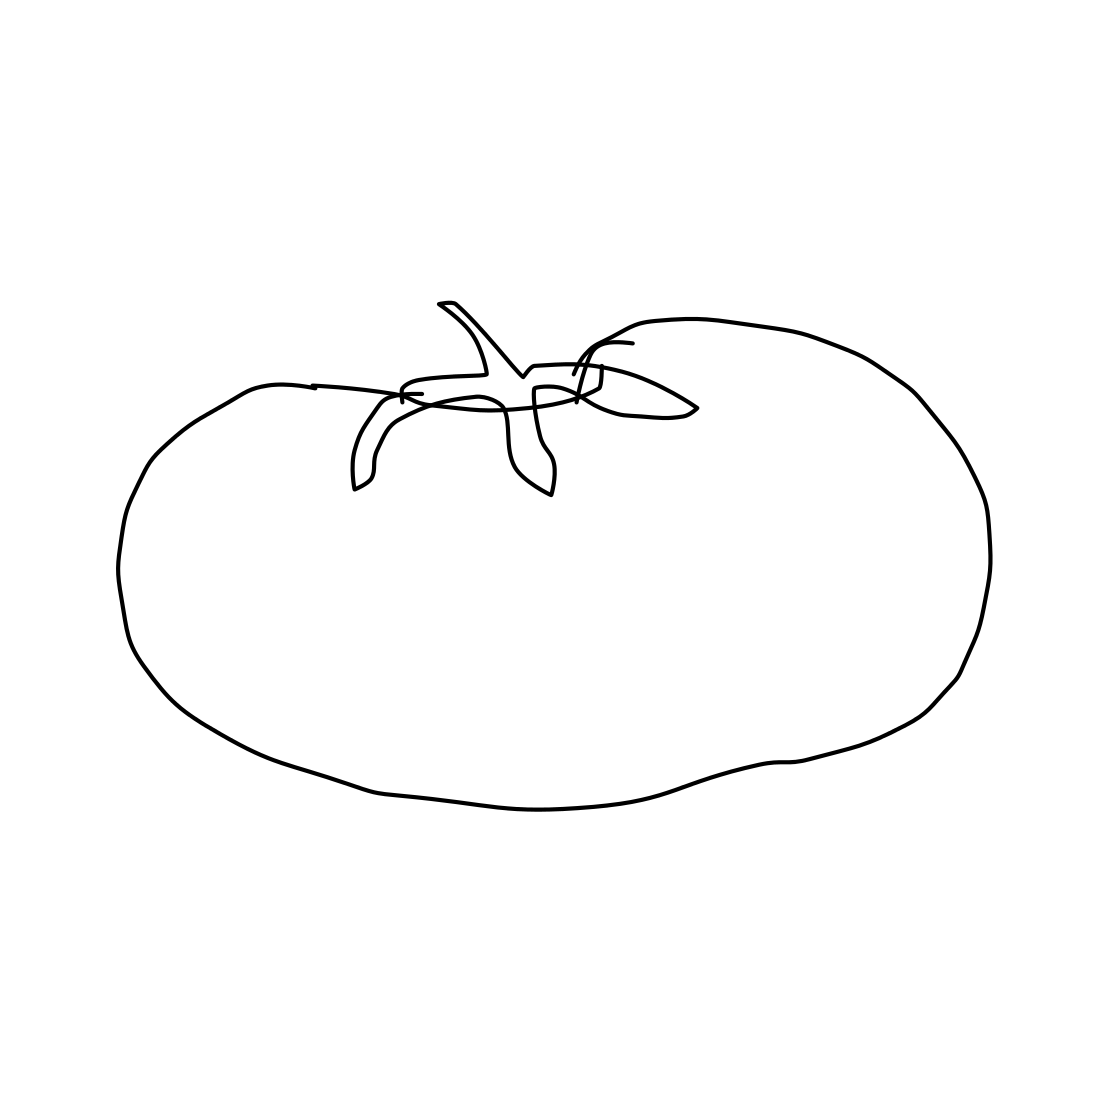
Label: tomato